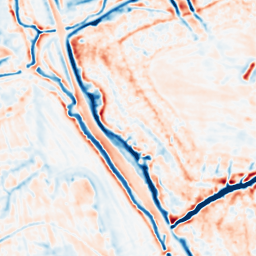
Category: multiscale
Decomposition family: dog_multiscale
Decomposition parameters: sigma_ratio: 1.4
n_scales: 4
base_sigma: 1
Upsampling method: quadratic
Upsampling parameters: scale: 4
Upsampling scale: 4